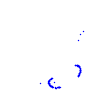
Particle: proton